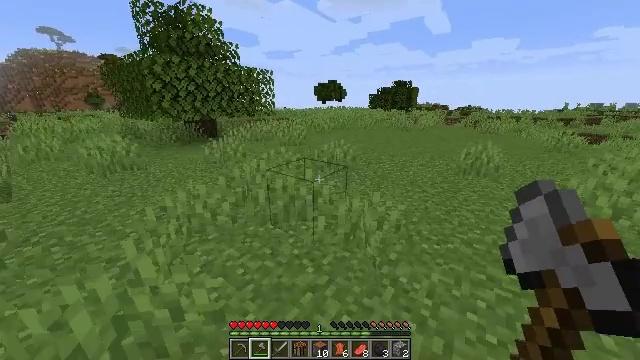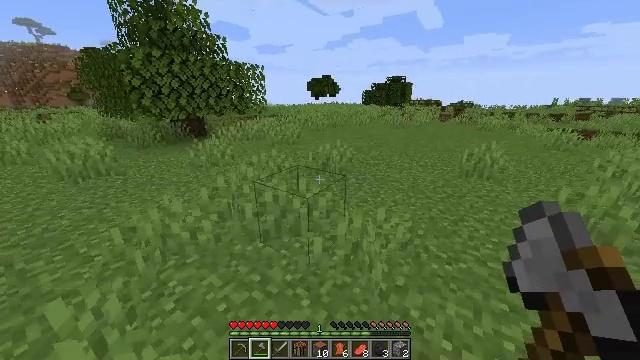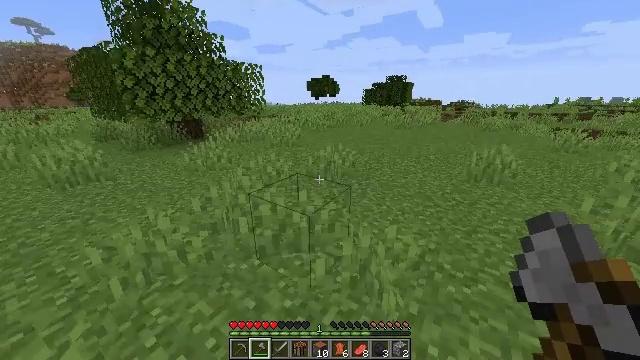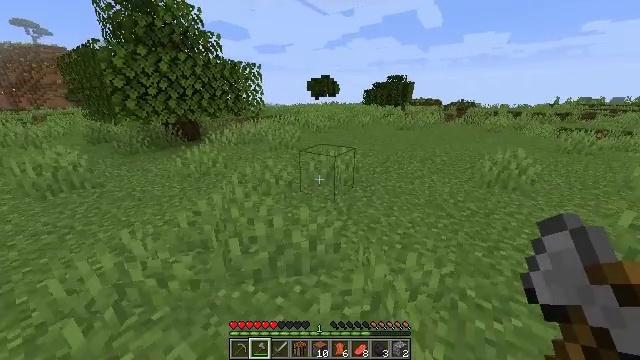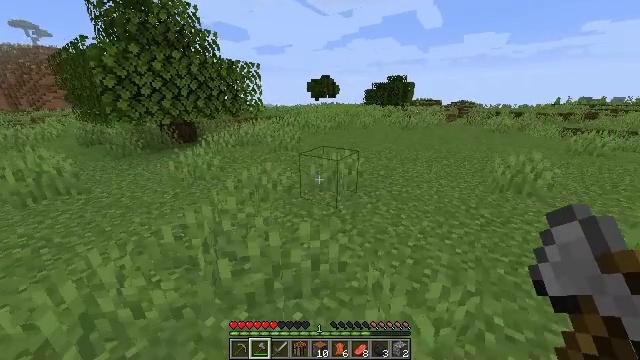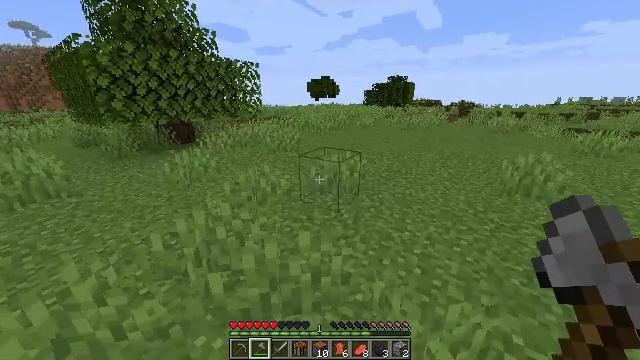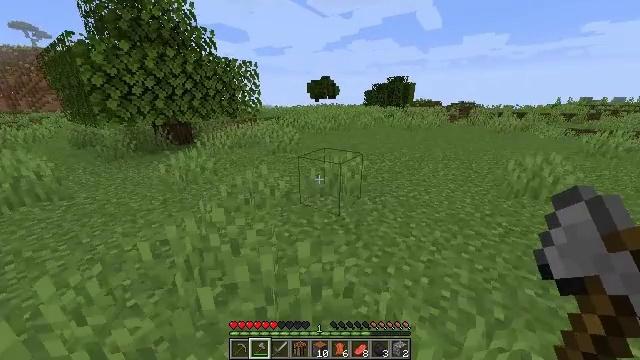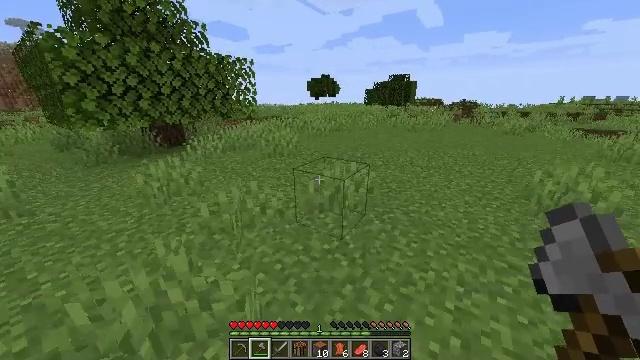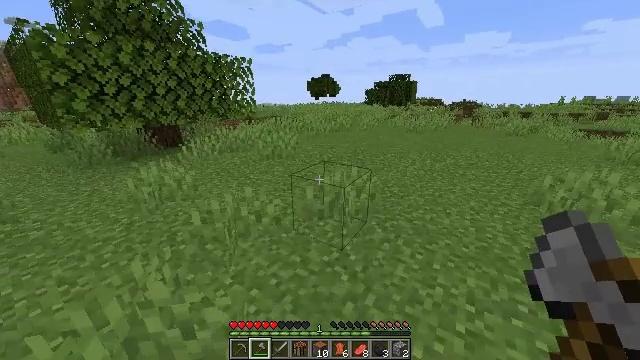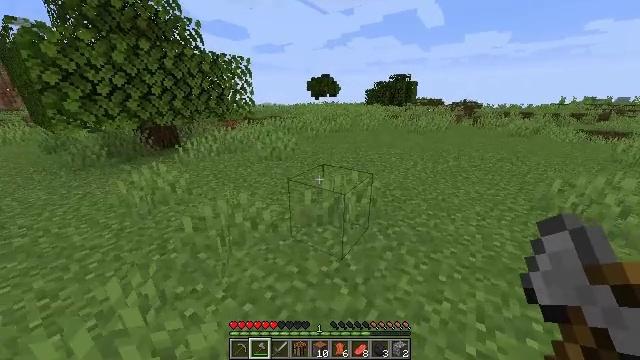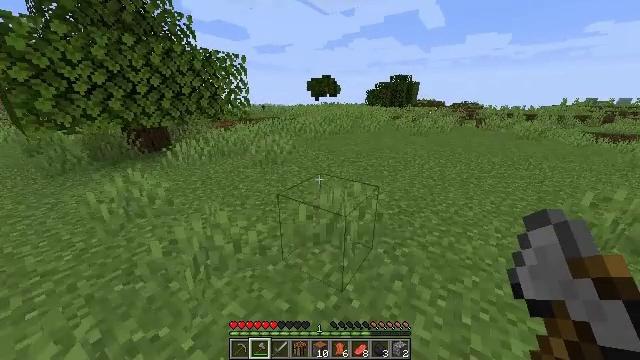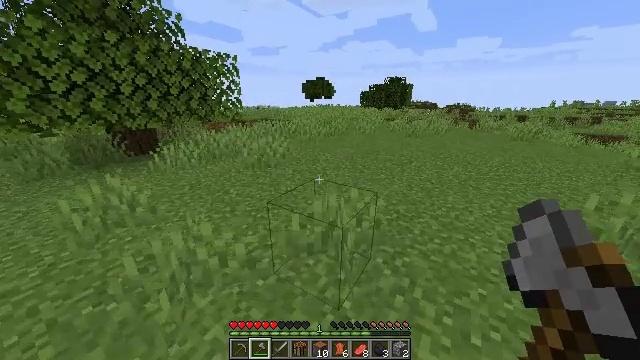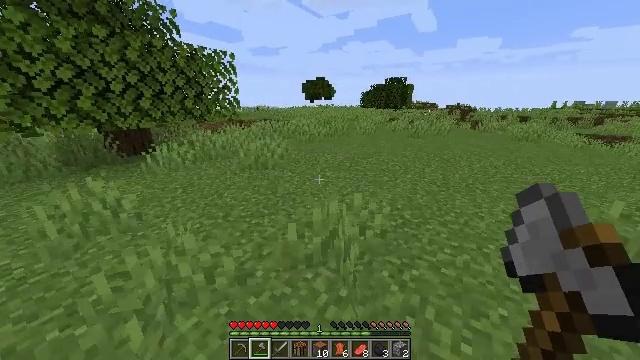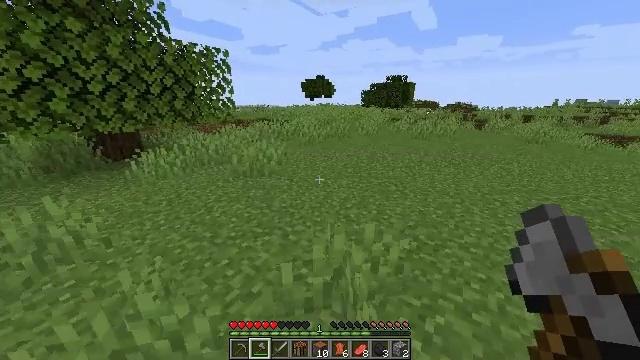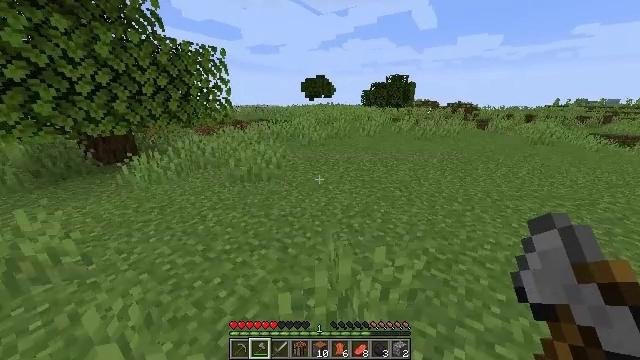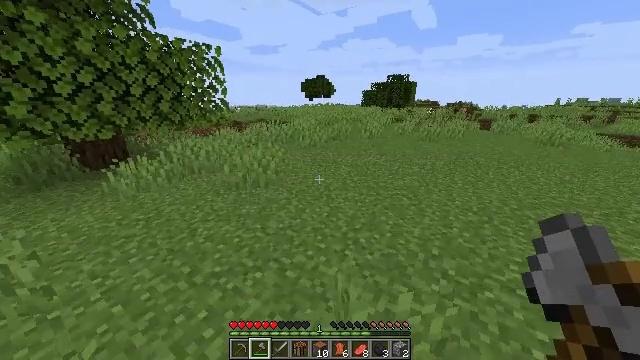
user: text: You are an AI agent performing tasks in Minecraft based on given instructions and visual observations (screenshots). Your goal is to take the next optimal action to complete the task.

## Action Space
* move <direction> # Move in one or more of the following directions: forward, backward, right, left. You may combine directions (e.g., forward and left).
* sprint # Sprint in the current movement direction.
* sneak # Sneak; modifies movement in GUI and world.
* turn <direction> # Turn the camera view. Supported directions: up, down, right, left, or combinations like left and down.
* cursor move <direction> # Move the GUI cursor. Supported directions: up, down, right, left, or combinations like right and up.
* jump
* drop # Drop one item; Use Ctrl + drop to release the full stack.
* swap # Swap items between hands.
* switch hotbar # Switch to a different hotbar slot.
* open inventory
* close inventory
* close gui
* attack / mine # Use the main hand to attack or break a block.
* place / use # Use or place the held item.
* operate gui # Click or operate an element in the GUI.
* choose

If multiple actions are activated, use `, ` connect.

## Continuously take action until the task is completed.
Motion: motion action
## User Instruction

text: Combat the chicken.
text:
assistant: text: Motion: move forward, sprint, turn right
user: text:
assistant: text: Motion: move forward, sprint
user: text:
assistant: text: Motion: move forward, sprint
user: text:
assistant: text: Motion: move forward, sprint
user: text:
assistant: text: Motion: move forward, sprint
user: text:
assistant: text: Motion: move forward, sprint
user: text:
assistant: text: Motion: move forward, sprint
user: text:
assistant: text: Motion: move forward, sprint
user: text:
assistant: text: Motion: move forward, sprint
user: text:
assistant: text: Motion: move forward, sprint
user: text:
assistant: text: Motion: move forward, sprint, turn right
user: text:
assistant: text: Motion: move forward, sprint
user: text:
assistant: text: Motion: move forward, sprint
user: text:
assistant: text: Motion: move forward, sprint
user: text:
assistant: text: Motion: move forward, sprint
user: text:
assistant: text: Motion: move forward, sprint
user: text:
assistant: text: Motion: move forward, sprint
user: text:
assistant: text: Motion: move forward, sprint
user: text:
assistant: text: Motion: move forward, sprint
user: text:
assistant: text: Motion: move forward, sprint
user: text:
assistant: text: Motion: move forward, sprint
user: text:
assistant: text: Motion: move forward, sprint
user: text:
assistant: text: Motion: move forward, sprint
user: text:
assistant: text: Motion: move forward, sprint
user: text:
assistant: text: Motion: move forward, sprint
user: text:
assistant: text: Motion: move forward, sprint
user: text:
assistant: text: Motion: move forward, sprint
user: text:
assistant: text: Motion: move forward, sprint
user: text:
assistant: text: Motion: move forward, sprint
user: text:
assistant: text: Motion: move forward, sprint